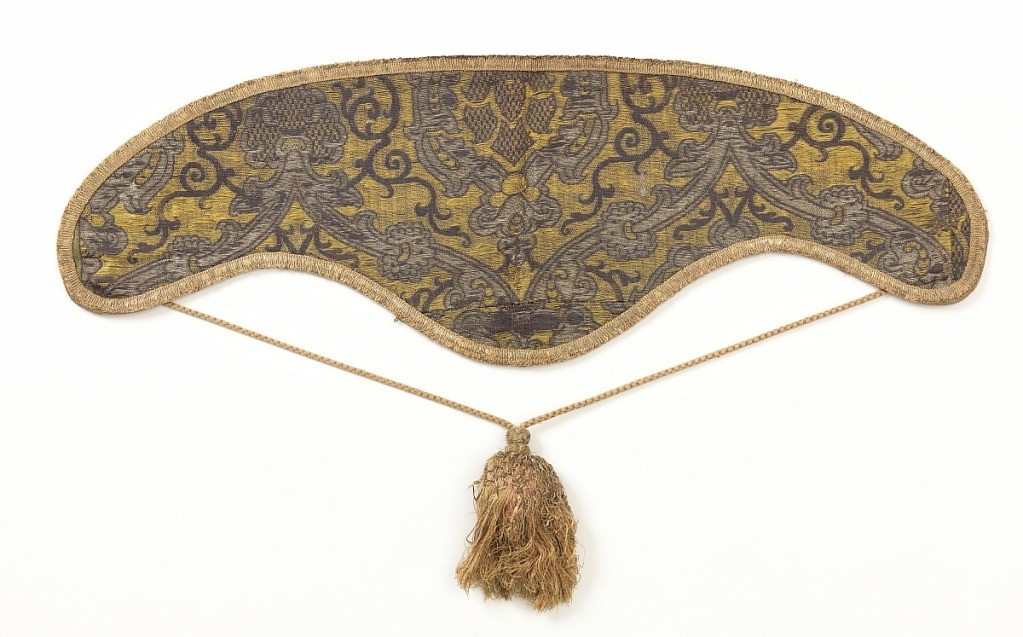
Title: Apparel from a dalmatic
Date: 16th century
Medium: silk Technique: brocatelle
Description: Apparel showing pomegranates in an ogival framework in mauve and white on a lemon-yellow ground.